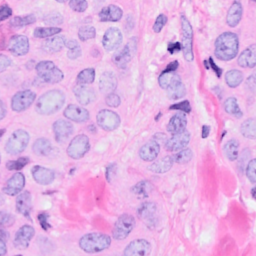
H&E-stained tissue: Breast